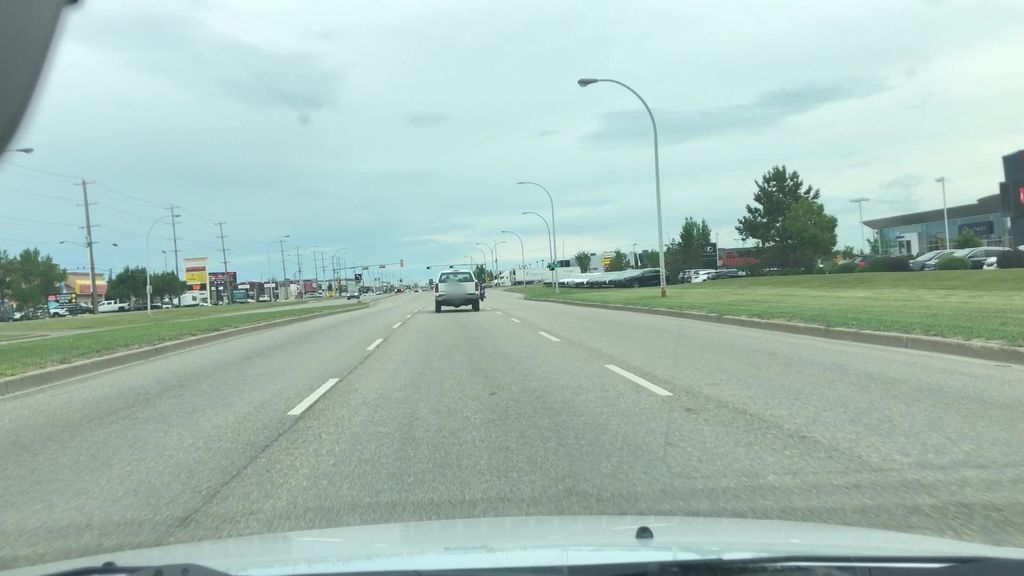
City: edmonton